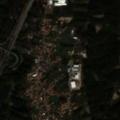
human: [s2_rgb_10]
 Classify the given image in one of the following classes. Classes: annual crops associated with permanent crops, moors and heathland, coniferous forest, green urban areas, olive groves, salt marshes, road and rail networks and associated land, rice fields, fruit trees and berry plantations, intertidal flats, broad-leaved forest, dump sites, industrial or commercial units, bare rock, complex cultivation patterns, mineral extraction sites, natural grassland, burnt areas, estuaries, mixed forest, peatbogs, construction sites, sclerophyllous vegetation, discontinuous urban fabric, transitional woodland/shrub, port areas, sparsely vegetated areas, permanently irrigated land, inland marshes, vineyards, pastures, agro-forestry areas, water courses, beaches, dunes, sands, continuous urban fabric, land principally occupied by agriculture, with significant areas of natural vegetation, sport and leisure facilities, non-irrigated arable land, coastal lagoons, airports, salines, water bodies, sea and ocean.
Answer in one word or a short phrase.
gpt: discontinuous urban fabric, complex cultivation patterns, land principally occupied by agriculture, with significant areas of natural vegetation, coniferous forest, mixed forest